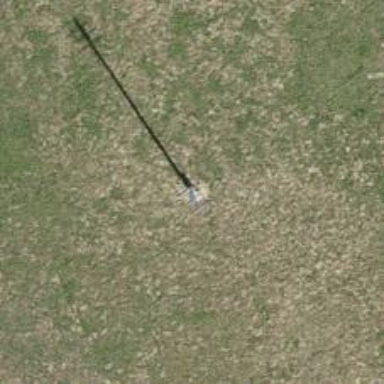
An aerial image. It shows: Power pole.